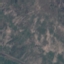
Land use / land cover class: HerbaceousVegetation